Aerial crown-view tile of a tropical tree (Barro Colorado Island, Panama), acquired 20250715:
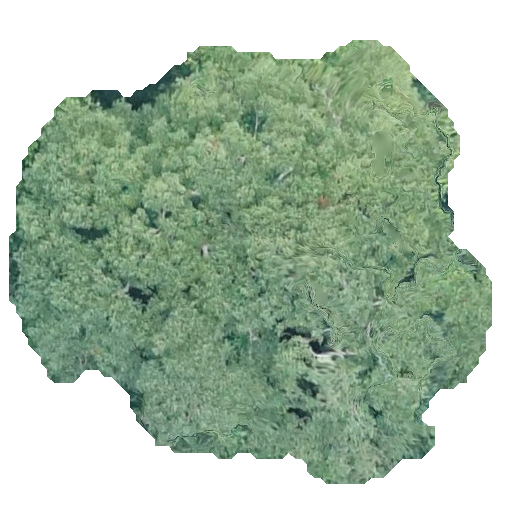
Species: Astronium graveolens
GBIF accepted scientific name: Astronium graveolens
Crown area: 236.038 m²